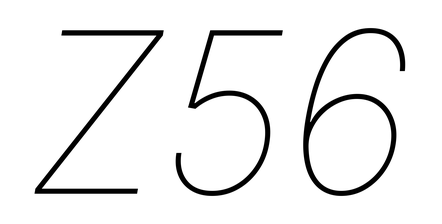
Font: Inter-Italic_Thin_Italic